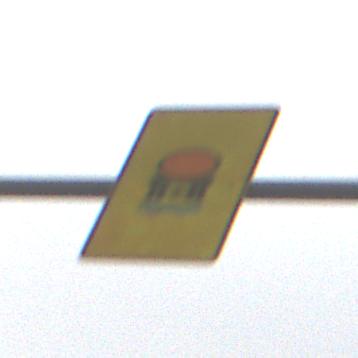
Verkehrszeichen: FahrzeugeMitWassergefaehrdenderLadungOhnePfeilsymbol
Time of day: Midday
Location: Outdoor (Nature)
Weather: Overcast
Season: NotSpecified
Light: Natural